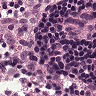
Metastatic tissue present: no